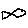
Label: fish